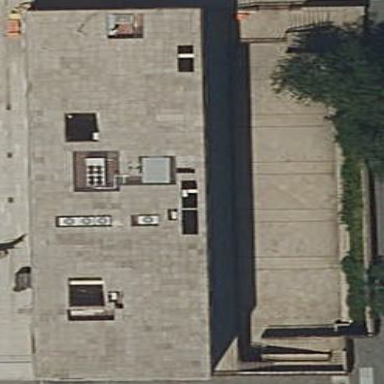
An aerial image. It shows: Part of building.